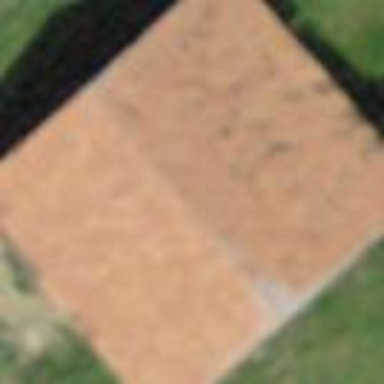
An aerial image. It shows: Rural barn.